Question: '''
<!DOCTYPE html PUBLIC "-//W3C//DTD XHTML 1.1//EN" "http://www.w3.org/TR/xhtml11/DTD/xhtml11.dtd">
<html>
<head>
<title>Color Flash Cards</title>
<link rel="stylesheet" href="css/index.css" />
</head>
<body>
<div id="header">
<div id="title">
<h1>Color Flash Cards</h1>
</div>
</div>
</body>
</html>
'''
'''
body{
background-color: #31859C;
margin-left: 0px;
margin-top: 0px;
overflow-x: hidden;
}
#header{
margin-top: 0px;
height: 120px;
background: #9838CE;
}
#title{
margin-top: 0px;
}
'''

Where is the margin that is at the top (above the purple) coming from? And what do I need to do to get rid of it? I could use negative values for 'margin-top' to do it but is that the "real" solution here?
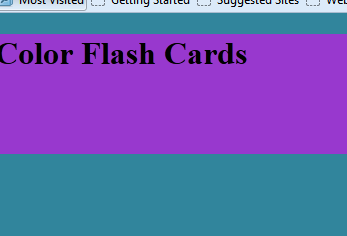
Answer: All headings have a default margin that can be canceled out with:
'''
h1 {
margin: 0;
}
'''
Demo: <URL>
I would recommend using a css reset code like t<URL> if you want to avoid these quirks and style them yourself.